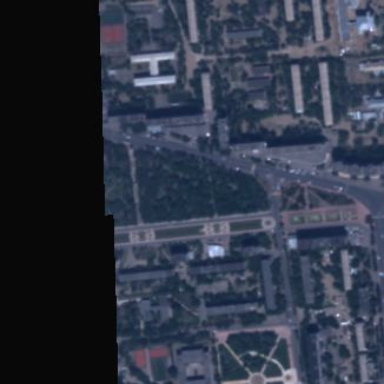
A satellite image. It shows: Park.